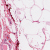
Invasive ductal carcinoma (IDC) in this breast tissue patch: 0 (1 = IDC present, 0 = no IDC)